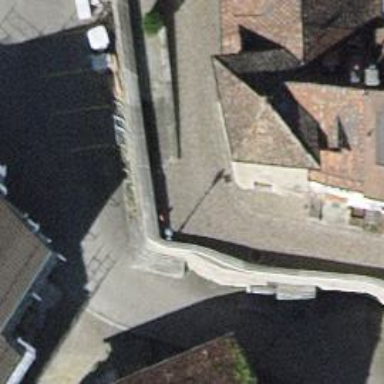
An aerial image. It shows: City wall serving as barrier.